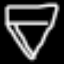
Label: diamond